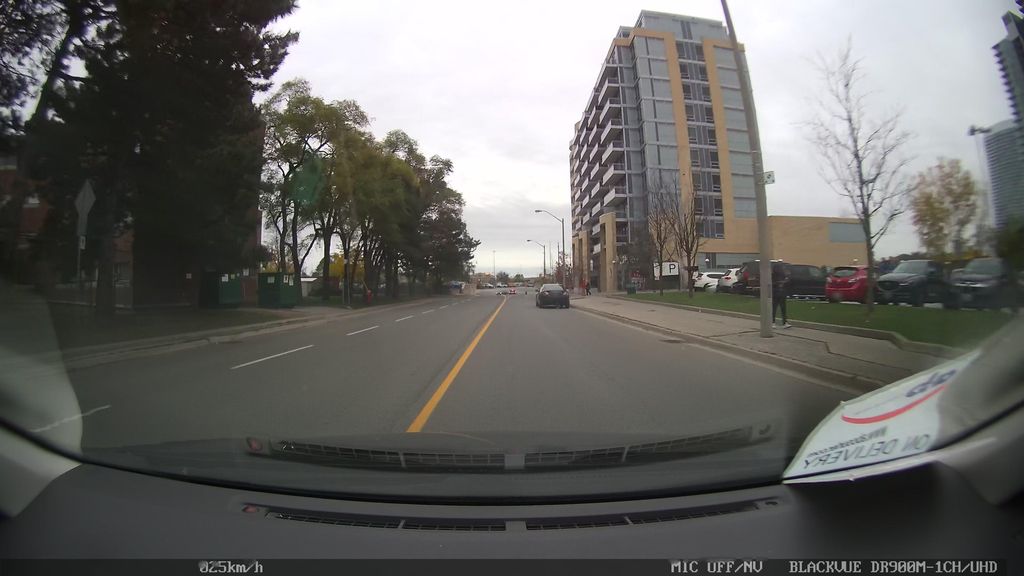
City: toronto